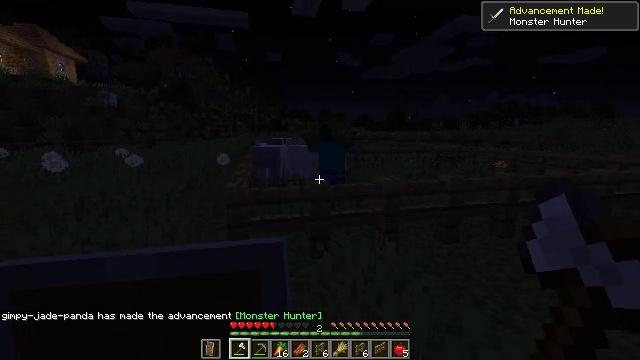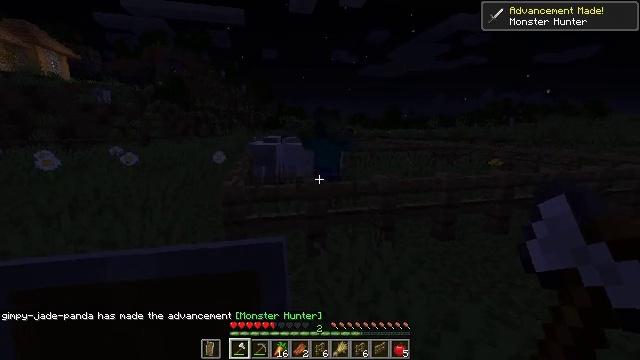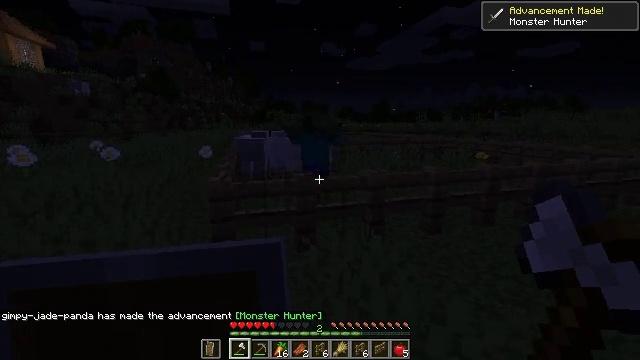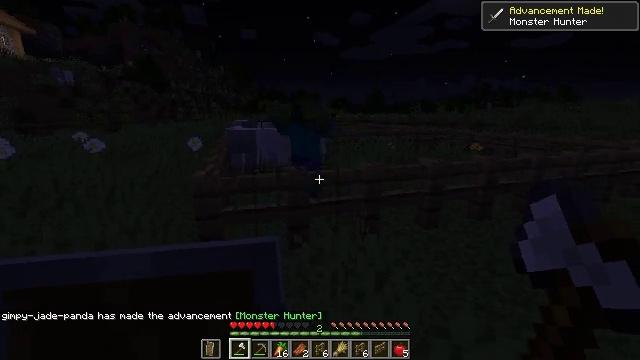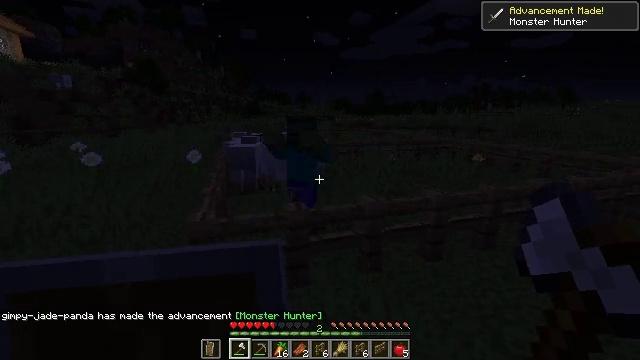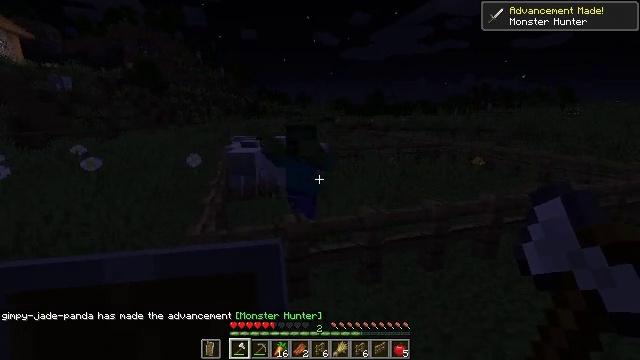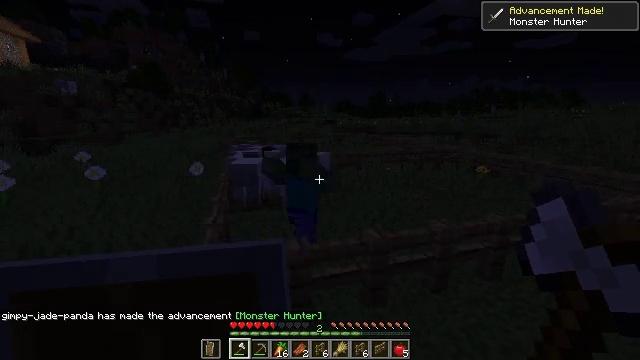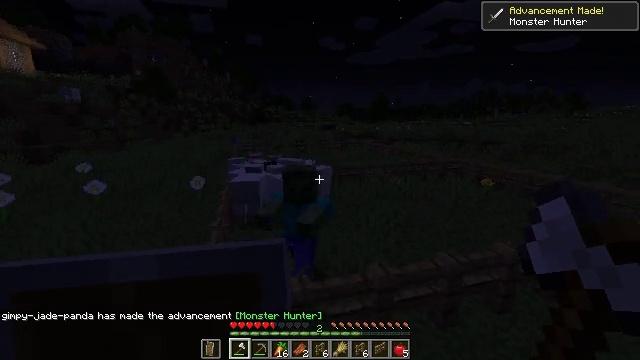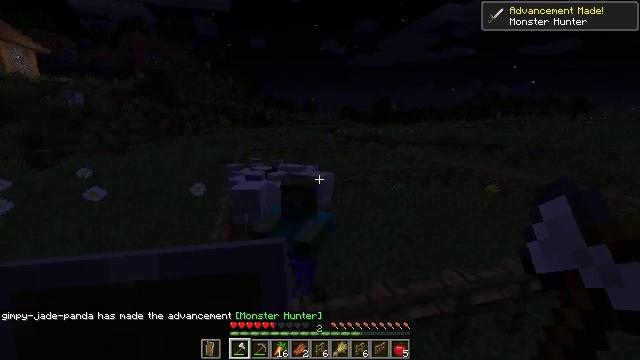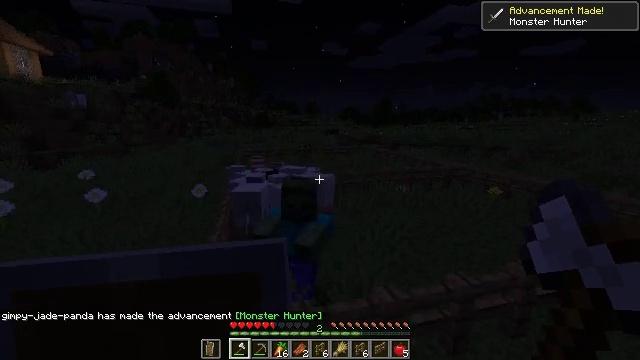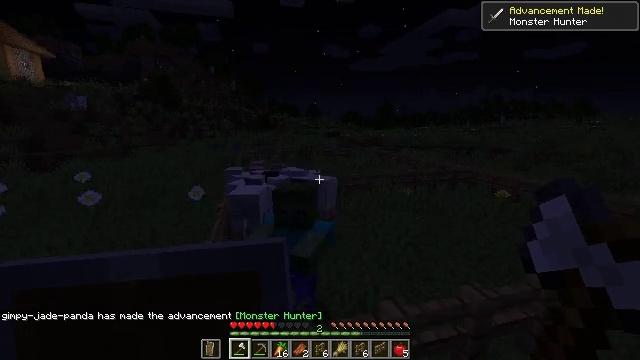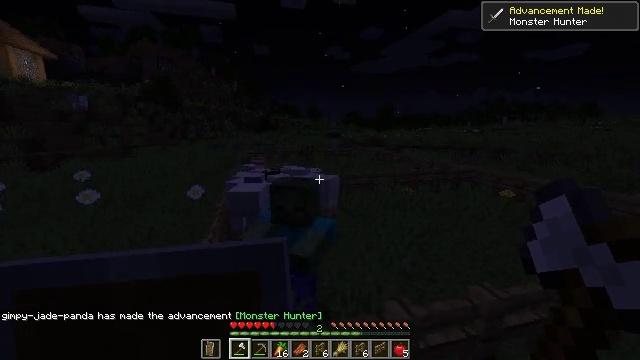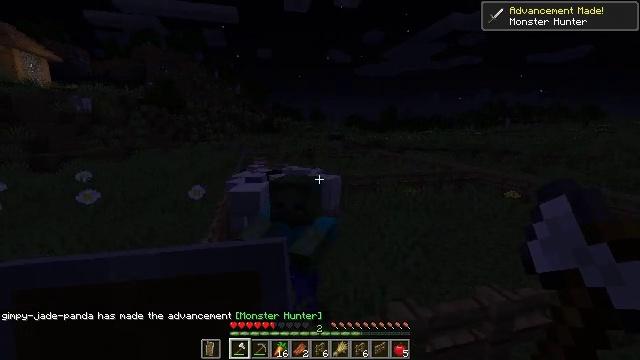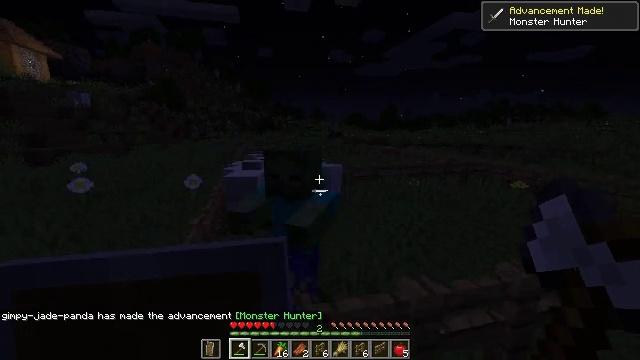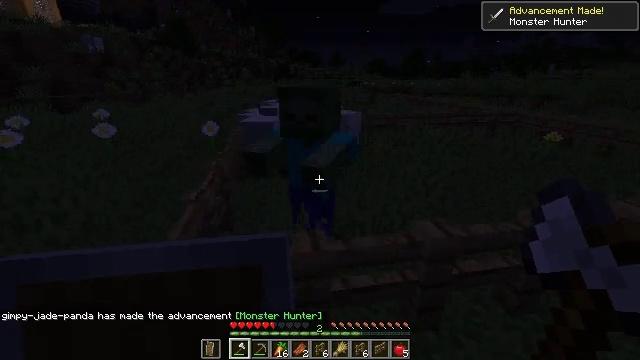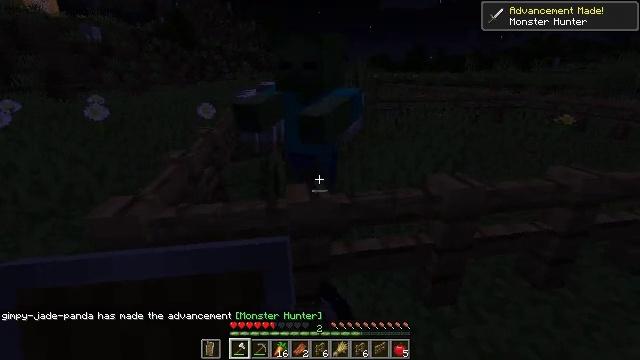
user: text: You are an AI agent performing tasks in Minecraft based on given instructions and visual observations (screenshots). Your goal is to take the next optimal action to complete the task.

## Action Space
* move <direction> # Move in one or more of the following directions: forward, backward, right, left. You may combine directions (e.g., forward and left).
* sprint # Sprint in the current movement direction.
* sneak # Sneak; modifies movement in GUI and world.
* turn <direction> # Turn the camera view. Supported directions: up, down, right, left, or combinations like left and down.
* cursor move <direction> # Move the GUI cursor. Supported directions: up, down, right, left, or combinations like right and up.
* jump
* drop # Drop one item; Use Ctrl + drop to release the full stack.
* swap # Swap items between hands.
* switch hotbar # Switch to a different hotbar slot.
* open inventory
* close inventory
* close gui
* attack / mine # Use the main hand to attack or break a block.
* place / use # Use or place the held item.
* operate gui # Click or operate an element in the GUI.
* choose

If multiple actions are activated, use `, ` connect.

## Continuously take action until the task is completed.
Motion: motion action
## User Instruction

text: Kill a zombie.
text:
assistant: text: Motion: no_op
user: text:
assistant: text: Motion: move forward, turn right and down
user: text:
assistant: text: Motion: move forward, turn right and down
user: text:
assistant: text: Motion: move forward, jump
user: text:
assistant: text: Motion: move forward, jump
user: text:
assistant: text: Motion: move forward, jump
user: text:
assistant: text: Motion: move forward, jump
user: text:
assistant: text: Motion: move forward, jump
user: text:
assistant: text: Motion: move forward
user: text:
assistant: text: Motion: move forward
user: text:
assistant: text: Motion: move forward
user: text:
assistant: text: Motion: no_op
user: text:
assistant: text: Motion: no_op
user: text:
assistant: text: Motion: move back, turn left and down, attack / mine
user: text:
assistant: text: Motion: move back, attack / mine
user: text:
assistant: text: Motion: move back, attack / mine
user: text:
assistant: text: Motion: move back, turn up, attack / mine
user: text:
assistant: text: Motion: move back, turn up
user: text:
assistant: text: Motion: move back, turn right and up
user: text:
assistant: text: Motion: no_op